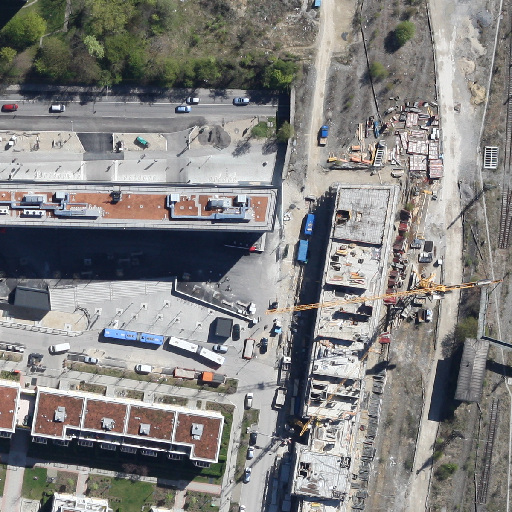
Referring expression: truck driving on the road